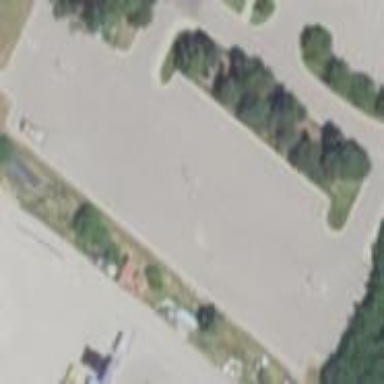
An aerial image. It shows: Parking area with surface.